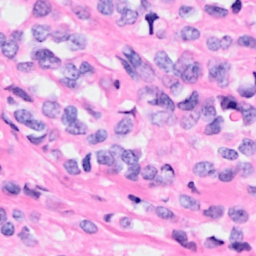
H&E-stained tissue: Breast